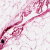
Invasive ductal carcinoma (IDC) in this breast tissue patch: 0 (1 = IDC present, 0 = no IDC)